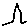
Label: tree